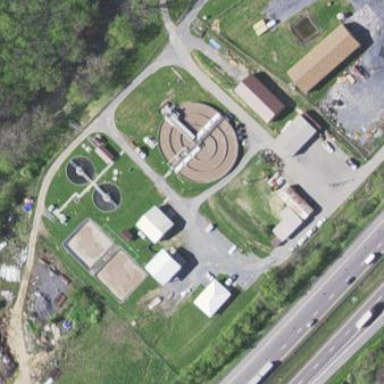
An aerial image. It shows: Wastewater plant.